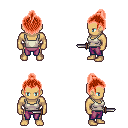
a pixel art fantasy rpg character, male body template, human, tanned skin, white pirate shirt, magenta pants, red short topknot hairstyle, dagger, four views (front, back, left, right), 2x2 character sprite sheet, small pixel art, hard edges, no anti-aliasing